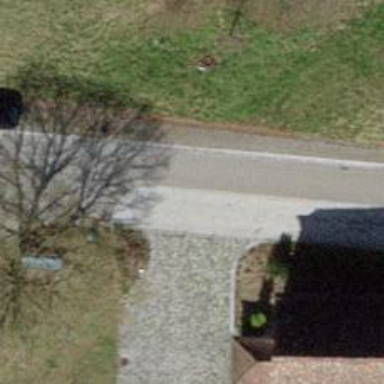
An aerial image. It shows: Kerb serving as barrier.